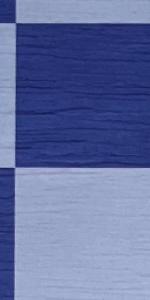
Label: Empty